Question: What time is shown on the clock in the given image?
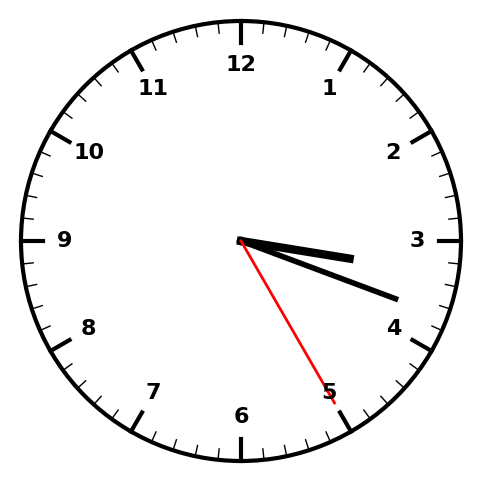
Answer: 03:18:25